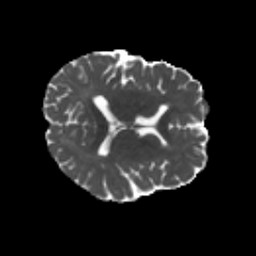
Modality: MD
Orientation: axial
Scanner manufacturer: siemens
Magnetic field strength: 3 T
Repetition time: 4.16 s
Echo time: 0.0806 s